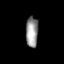
Tissue: prostate
Cell type: Myeloid cells
Senescence score: 0.3462
Nuclear area (px): 369
Mean DAPI intensity: 149.829